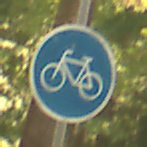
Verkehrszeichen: Radweg
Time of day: Midday
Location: Outdoor (Nature)
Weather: PartlyCloudy
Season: NotSpecified
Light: Natural